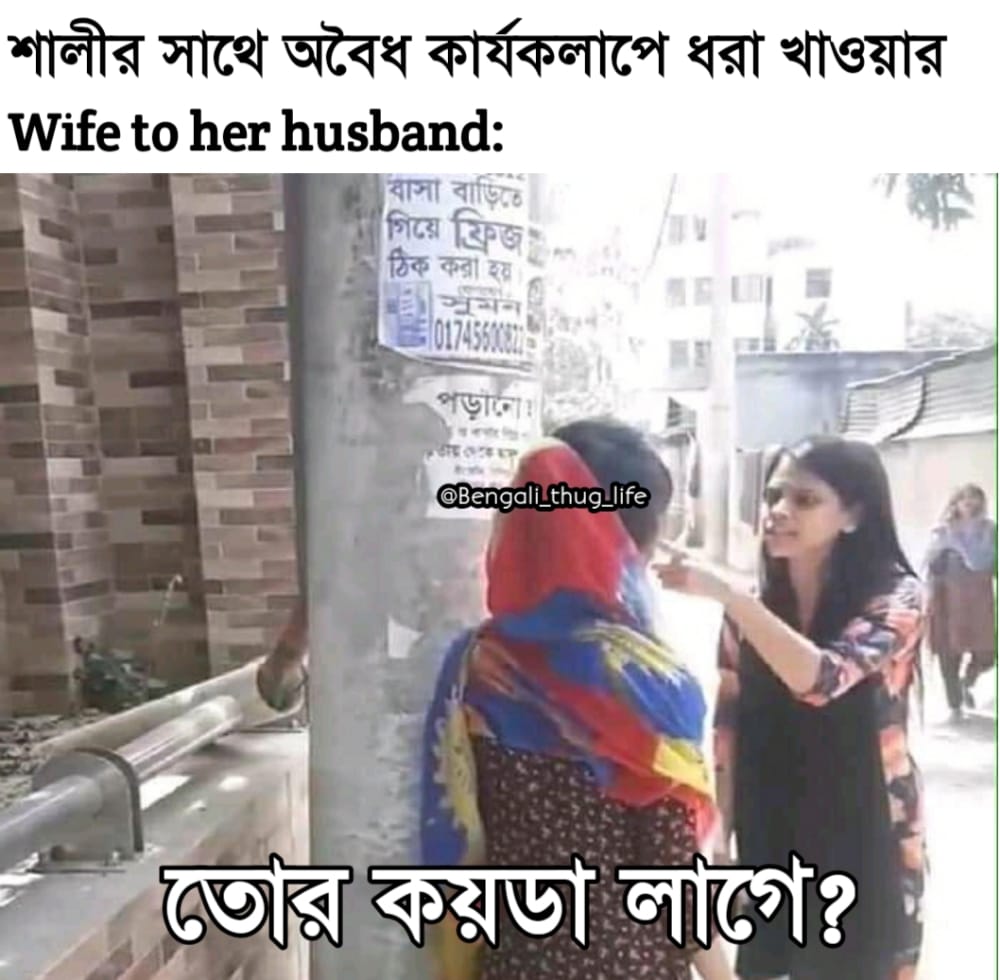
Caption: শালীর সাথে অবৈধ কার্যকলাপে ধরা খাওয়ার wife to her husband:   তোর কয়ডা লাগে ?
Label: non-hate